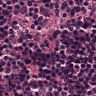
Metastatic tissue present: no